Here is the envelope spectrum of one vibration snapshot from a rolling-element bearing, with each characteristic fault-frequency family marked on the frequency axis. Diagnose the bearing from this image, choosing from: normal, inner_race, outer_race, ball.
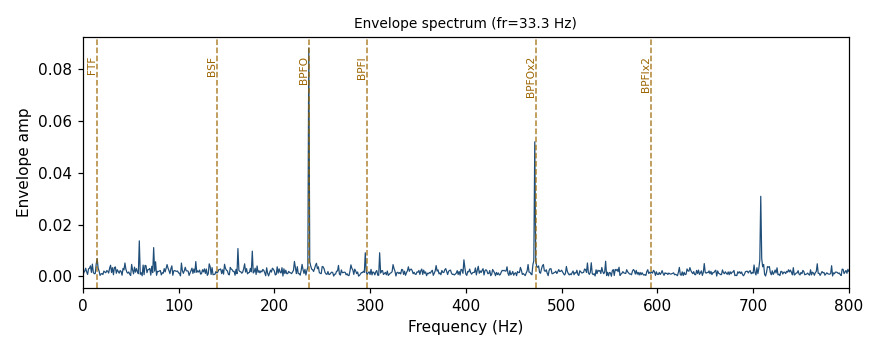
Answer: outer_race